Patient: sex M, age 40
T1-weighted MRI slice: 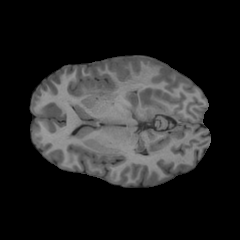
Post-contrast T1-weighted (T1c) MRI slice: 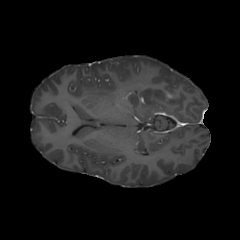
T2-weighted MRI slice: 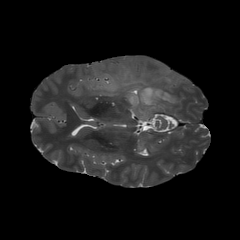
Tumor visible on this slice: yes
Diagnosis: Astrocytoma, IDH-mutant
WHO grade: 3